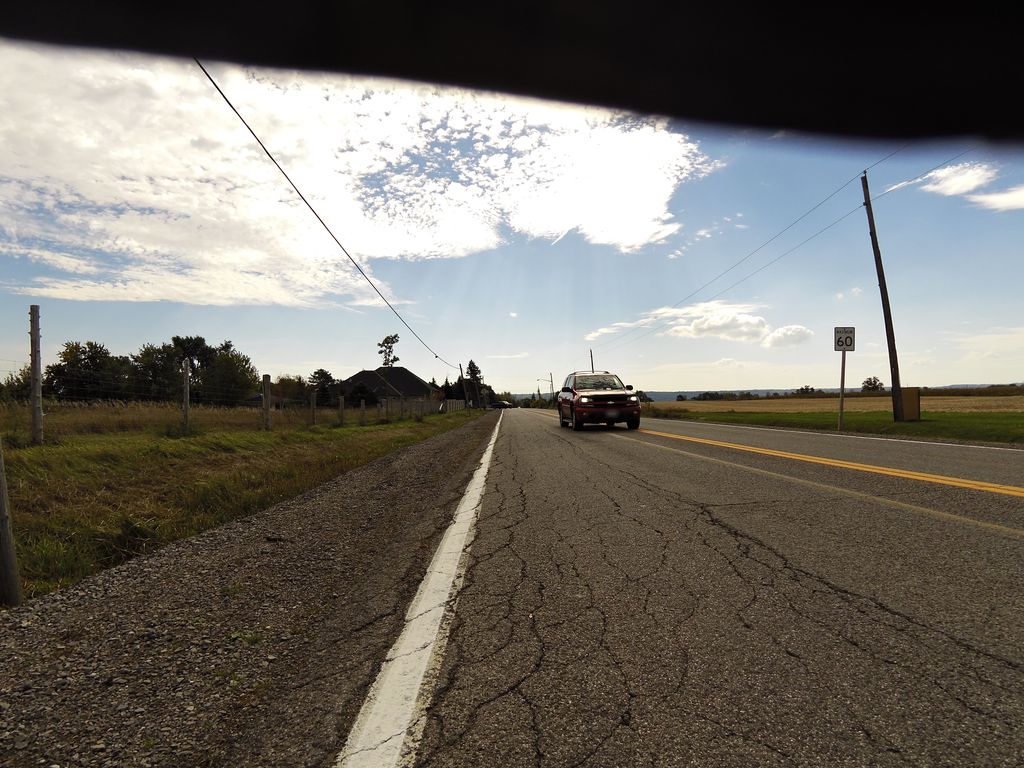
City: hamilton